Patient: sex M, age 49
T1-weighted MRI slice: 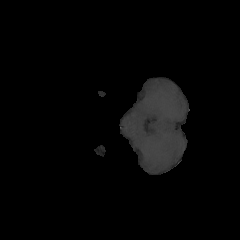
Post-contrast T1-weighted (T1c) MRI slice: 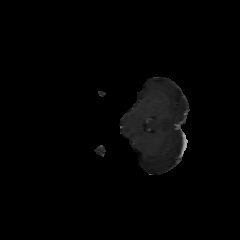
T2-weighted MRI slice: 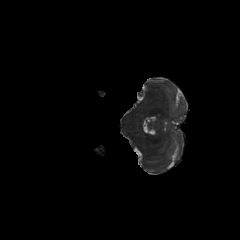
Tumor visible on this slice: no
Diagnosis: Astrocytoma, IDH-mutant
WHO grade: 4